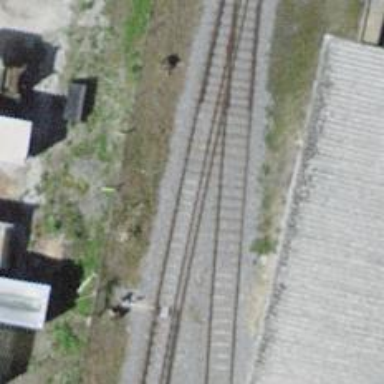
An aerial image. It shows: Railway spur service.